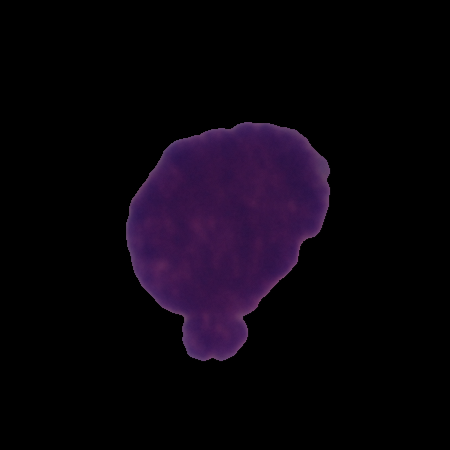
Label: cancer